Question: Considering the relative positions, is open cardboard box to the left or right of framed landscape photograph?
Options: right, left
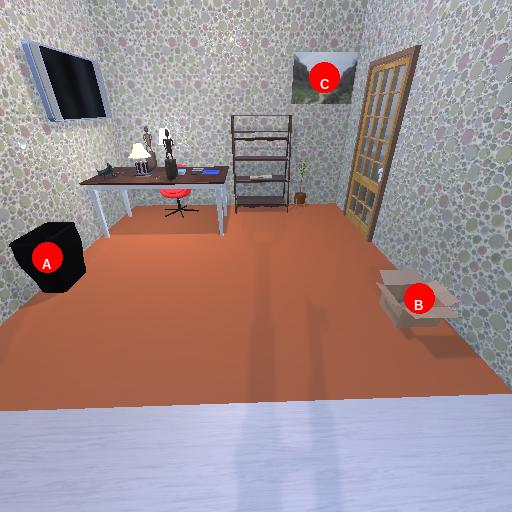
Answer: right